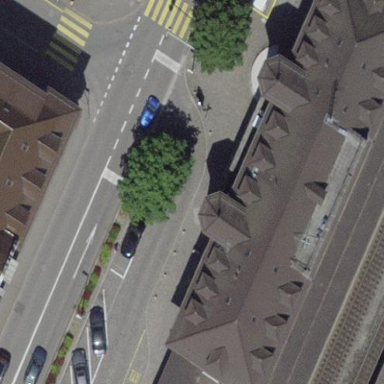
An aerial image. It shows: Train station building with hipped roof.